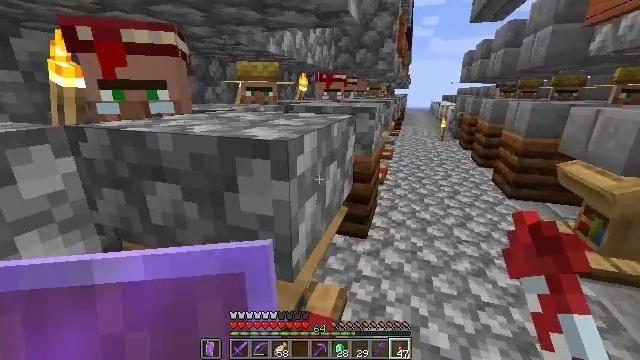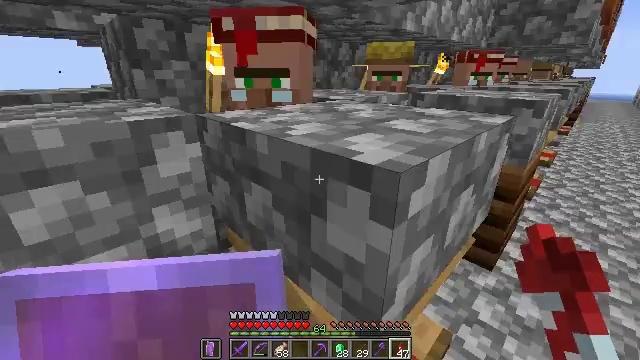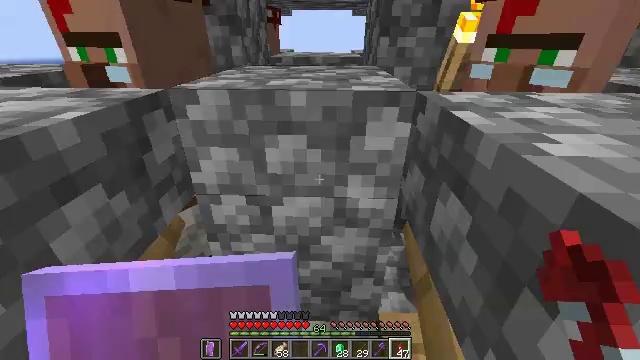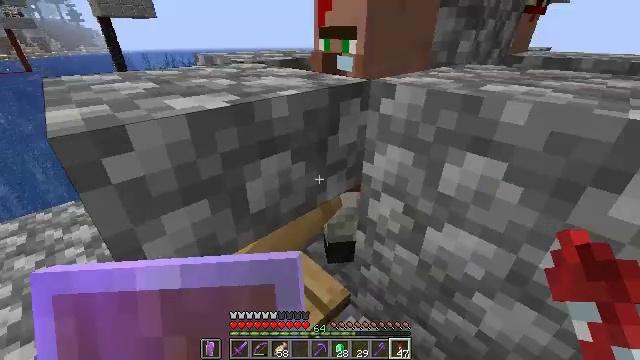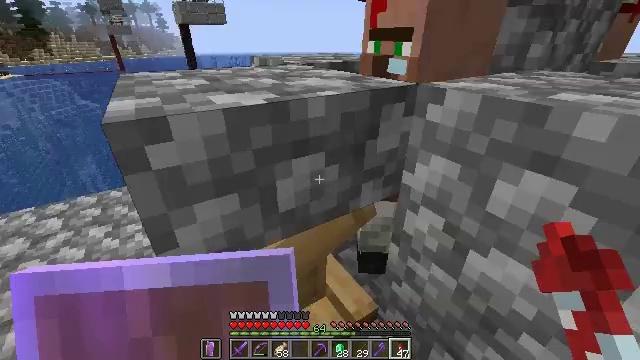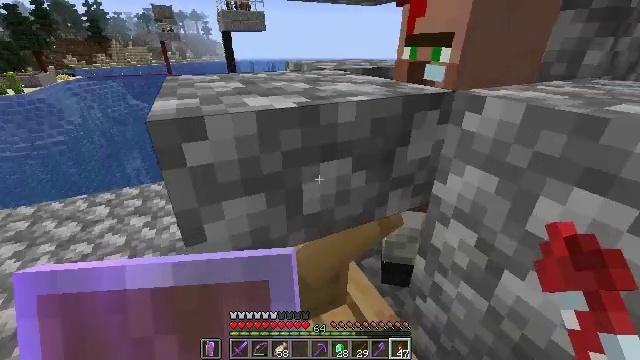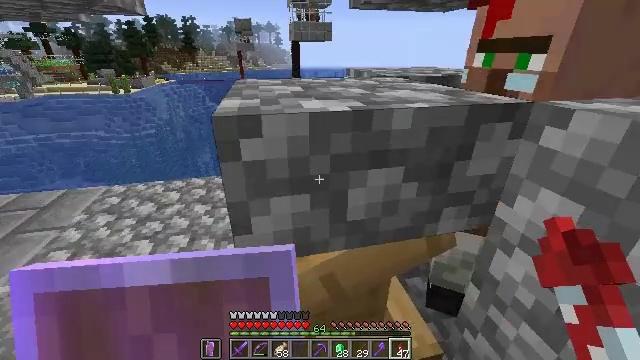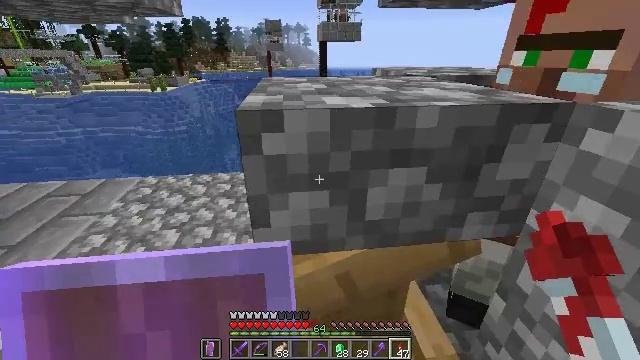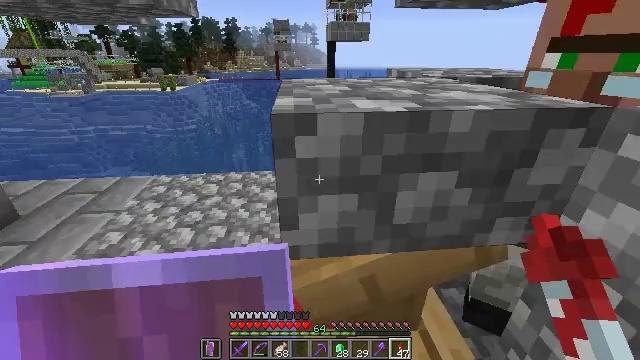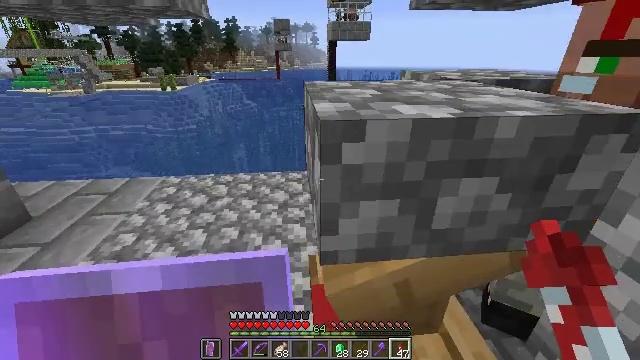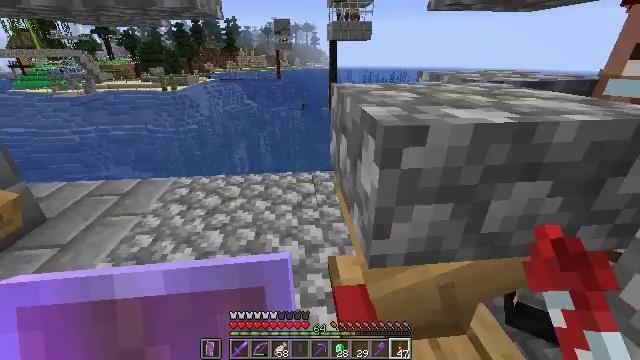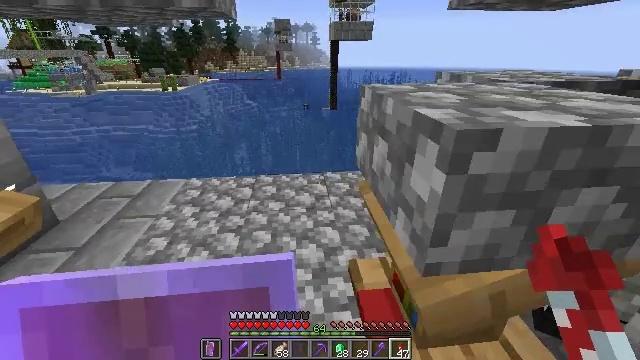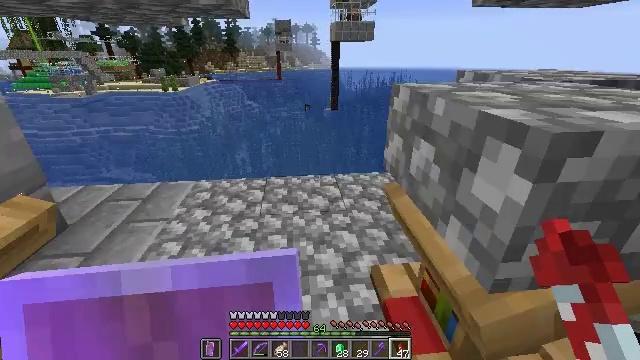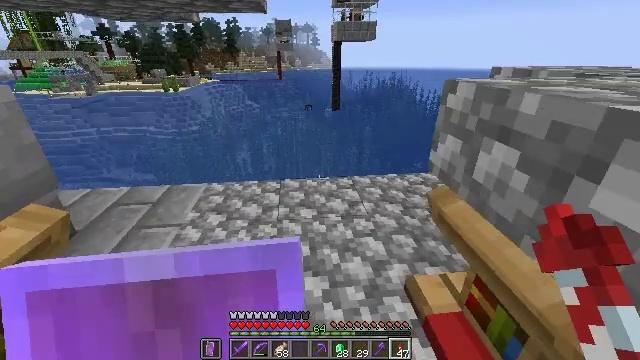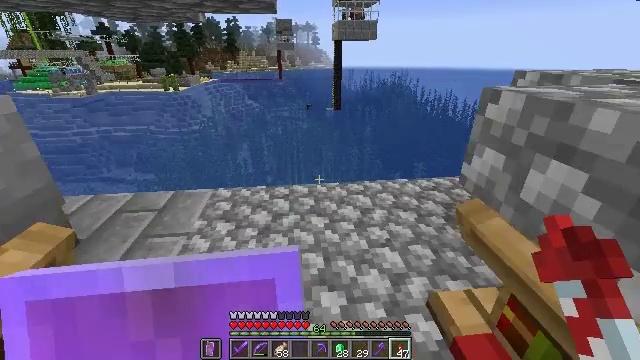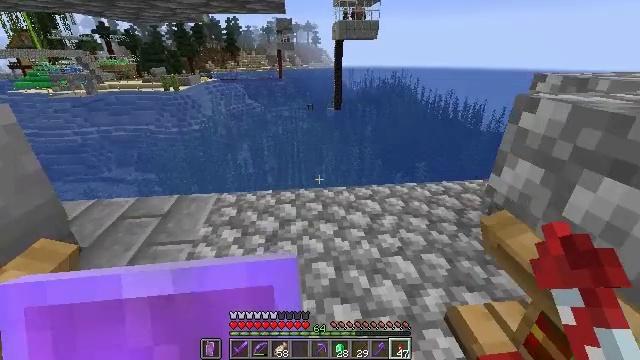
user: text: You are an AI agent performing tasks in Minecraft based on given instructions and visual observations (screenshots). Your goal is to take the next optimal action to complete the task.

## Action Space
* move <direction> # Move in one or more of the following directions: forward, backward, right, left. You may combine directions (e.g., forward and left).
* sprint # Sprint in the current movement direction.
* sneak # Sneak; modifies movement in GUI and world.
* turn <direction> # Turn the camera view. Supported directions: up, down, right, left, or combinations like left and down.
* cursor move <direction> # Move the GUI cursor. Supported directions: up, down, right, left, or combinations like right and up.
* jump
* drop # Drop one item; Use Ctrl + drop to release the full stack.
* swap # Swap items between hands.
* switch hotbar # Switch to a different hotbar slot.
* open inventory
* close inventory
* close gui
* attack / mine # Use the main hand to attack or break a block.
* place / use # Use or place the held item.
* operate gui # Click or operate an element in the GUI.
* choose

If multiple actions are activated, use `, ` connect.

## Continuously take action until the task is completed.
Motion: motion action
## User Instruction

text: Left click on the blast furnace to break it.
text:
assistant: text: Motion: move forward, turn left and down
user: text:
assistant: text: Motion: move forward, turn left and down
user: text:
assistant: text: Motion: turn left and down
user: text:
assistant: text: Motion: turn left
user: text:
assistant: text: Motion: turn left and up
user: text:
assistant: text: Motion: turn left and up
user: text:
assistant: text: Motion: turn left
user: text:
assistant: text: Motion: move left, turn left
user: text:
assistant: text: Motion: move left
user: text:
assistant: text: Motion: move left
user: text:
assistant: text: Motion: move forward and move left
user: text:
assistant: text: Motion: move forward and move left
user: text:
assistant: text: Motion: move forward and move left
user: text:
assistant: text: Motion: move forward and move left
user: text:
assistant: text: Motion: move forward and move left
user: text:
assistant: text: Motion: move forward
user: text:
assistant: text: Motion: move forward, turn right
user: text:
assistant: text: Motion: move forward, turn right
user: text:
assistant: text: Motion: move forward, turn right
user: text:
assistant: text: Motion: move forward, turn right
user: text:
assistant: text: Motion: move forward, turn right
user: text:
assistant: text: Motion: move forward
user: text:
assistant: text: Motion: move forward
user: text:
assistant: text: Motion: move forward, turn right
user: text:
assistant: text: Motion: move forward, turn right
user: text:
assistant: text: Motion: move forward, turn right
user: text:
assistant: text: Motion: move forward, turn right
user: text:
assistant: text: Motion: move forward
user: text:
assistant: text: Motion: move forward, turn right
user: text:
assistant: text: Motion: move forward, turn right